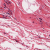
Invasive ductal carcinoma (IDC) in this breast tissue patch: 0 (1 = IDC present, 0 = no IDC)